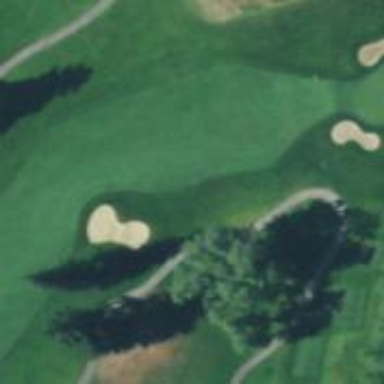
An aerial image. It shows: Golf hole.